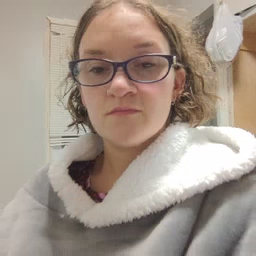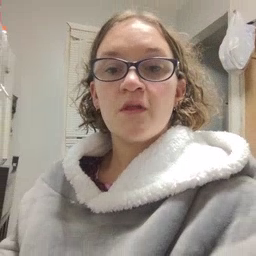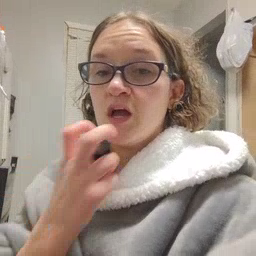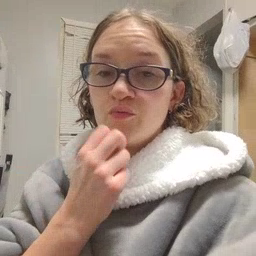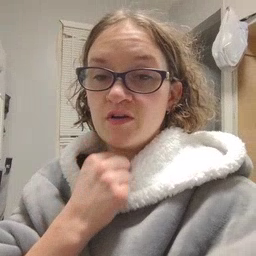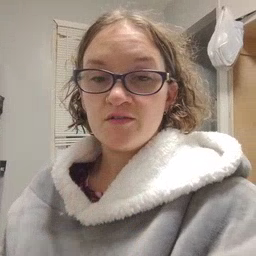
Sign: underwear